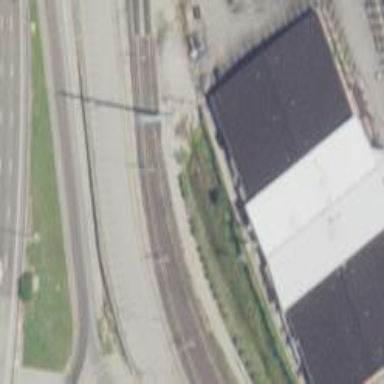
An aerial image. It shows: Building with bowling alley inside.